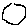
Label: hexagon